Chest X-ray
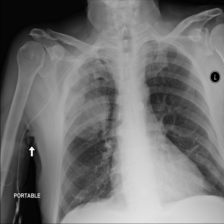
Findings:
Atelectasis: negative
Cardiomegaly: negative
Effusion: negative
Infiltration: negative
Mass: negative
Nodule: negative
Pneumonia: negative
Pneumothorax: negative
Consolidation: negative
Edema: negative
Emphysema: negative
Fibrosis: negative
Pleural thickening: negative
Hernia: negative